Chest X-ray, AP view. Patient: 43 years old, sex M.
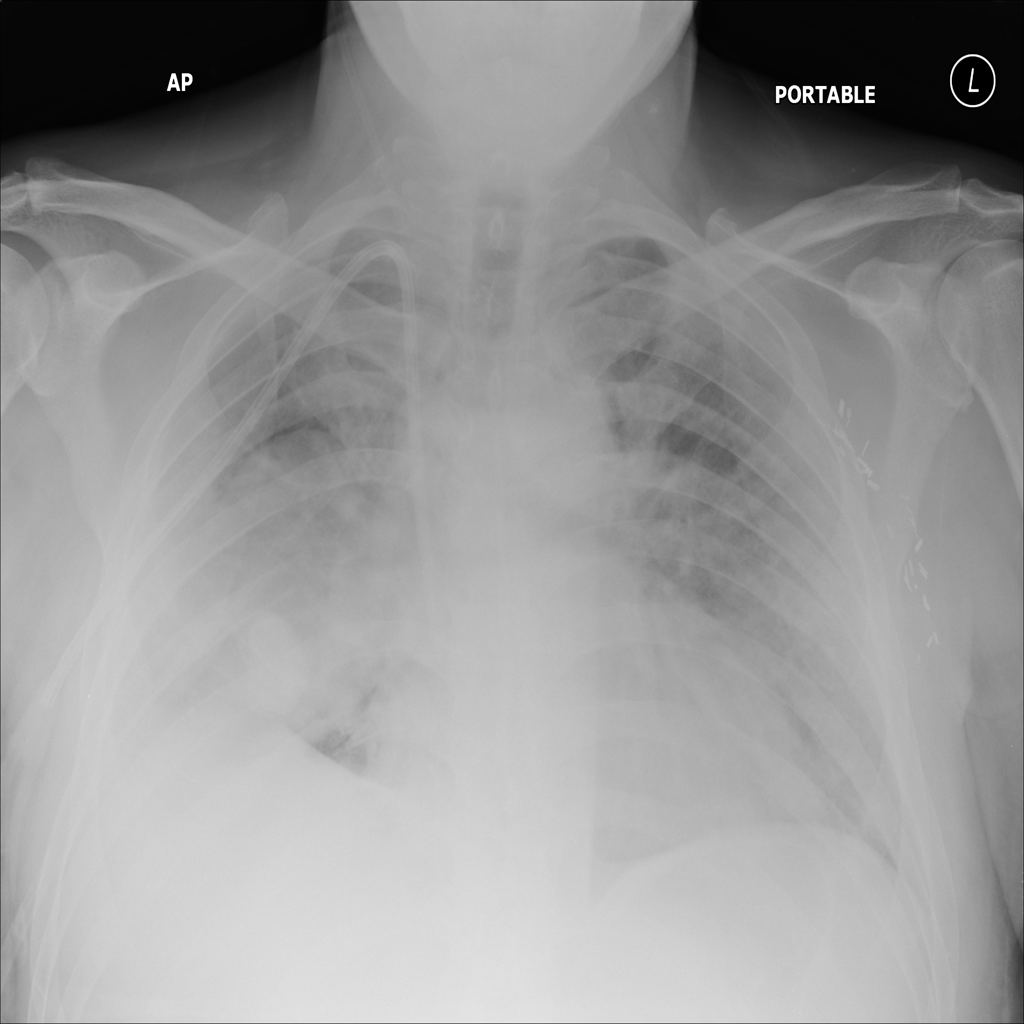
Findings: Edema, Infiltration, Mass